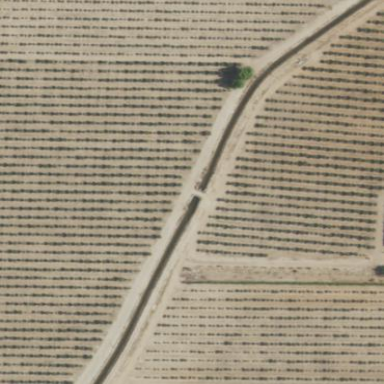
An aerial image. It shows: Open space property with vineyard growing grapes.